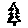
Label: tree